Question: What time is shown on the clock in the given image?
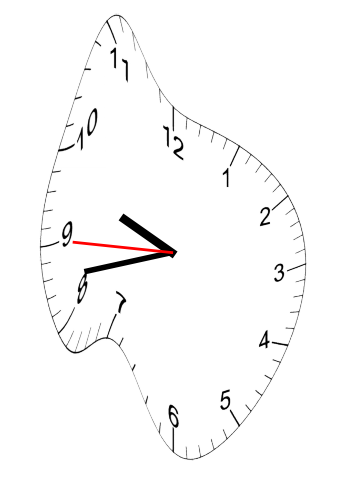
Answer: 09:42:45